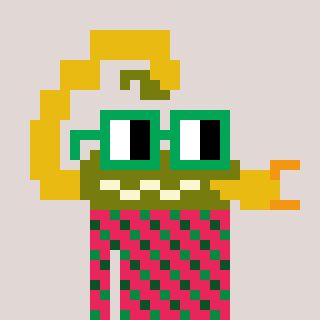
a pixel art character with square green glasses, a scorpion-shaped head and a redpinkish-colored body on a warm background